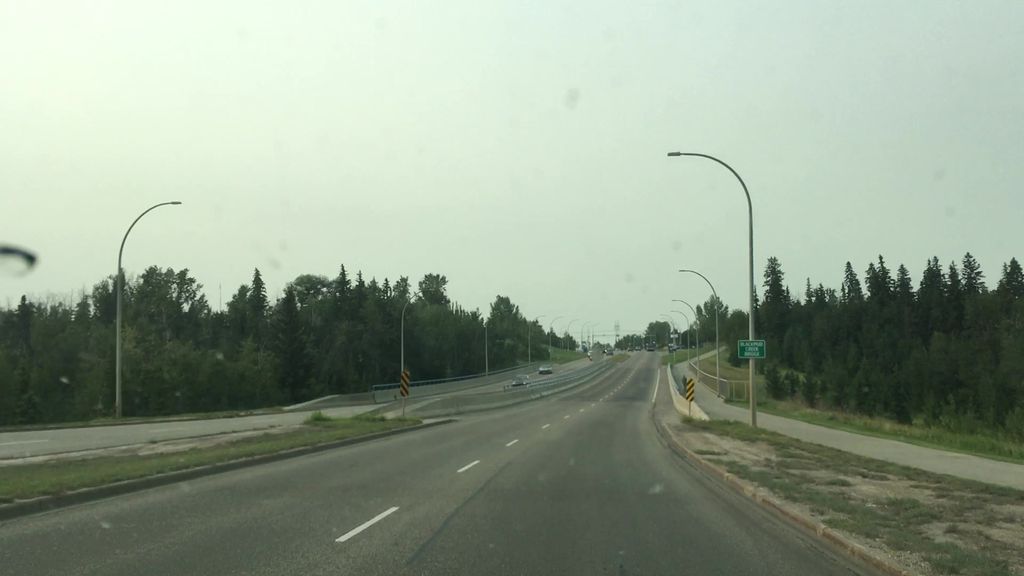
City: edmonton